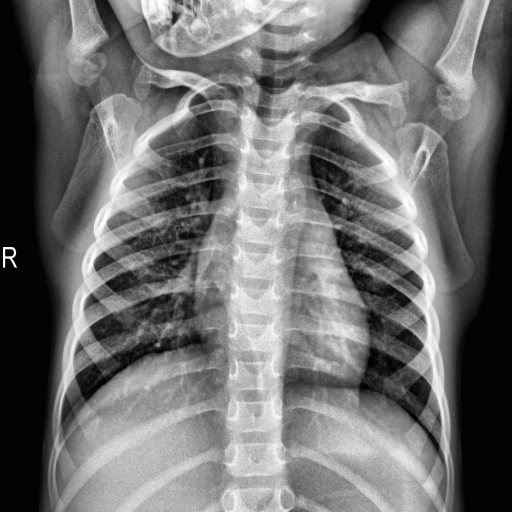
Finding: NORMAL